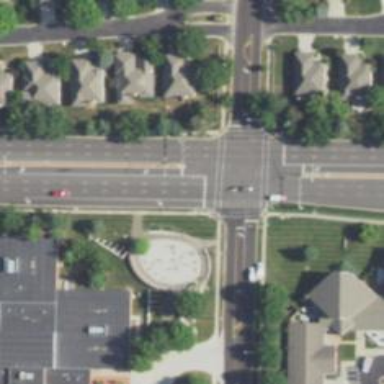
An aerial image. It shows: Solid stop line on the road marking.